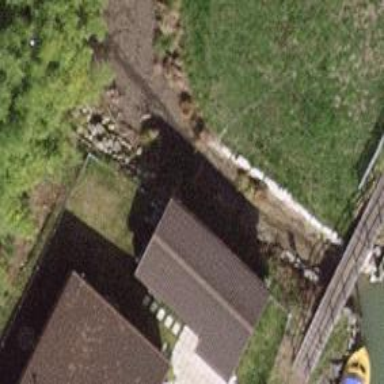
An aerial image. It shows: Simple and straightforward house.